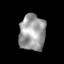
Tissue: lung
Cell type: Others
Senescence score: 0.2059
Nuclear area (px): 933
Mean DAPI intensity: 155.375